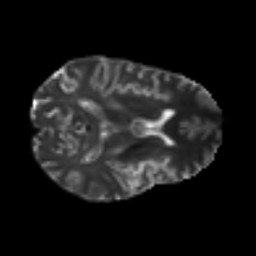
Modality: T2w
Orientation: axial
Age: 47
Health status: ill
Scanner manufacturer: philips
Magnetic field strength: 3 T
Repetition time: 9 s
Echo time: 0.127 s